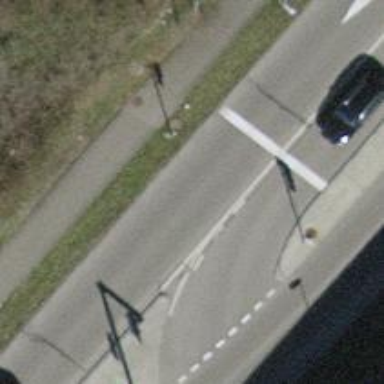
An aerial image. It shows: Road with traffic signals.